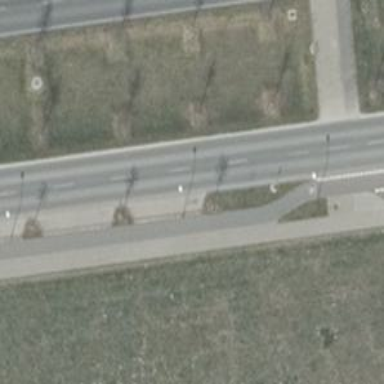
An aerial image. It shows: Asphalt path for cycling.